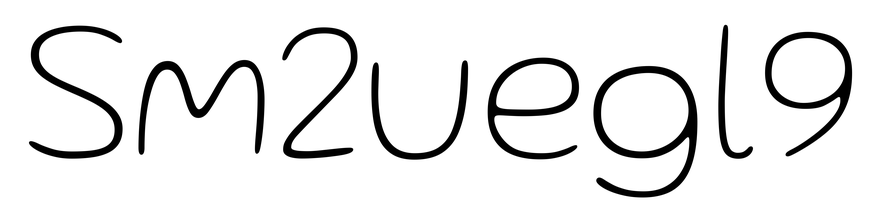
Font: Gluten_Thin